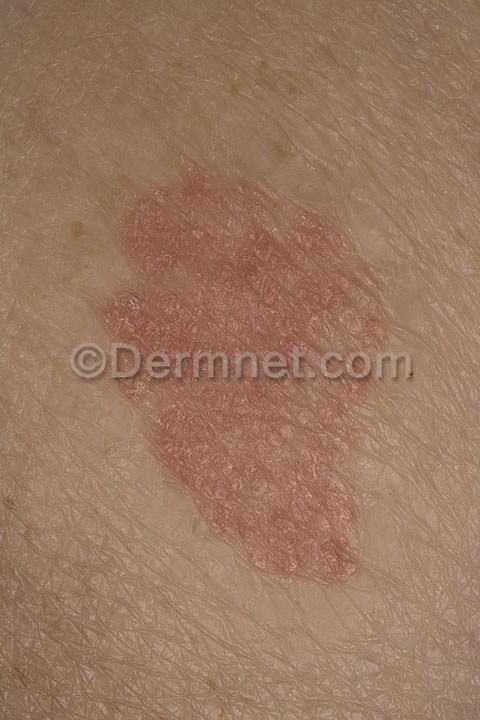
Disease: Actinic Keratosis Basal Cell Carcinoma and other Malignant Lesions